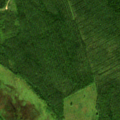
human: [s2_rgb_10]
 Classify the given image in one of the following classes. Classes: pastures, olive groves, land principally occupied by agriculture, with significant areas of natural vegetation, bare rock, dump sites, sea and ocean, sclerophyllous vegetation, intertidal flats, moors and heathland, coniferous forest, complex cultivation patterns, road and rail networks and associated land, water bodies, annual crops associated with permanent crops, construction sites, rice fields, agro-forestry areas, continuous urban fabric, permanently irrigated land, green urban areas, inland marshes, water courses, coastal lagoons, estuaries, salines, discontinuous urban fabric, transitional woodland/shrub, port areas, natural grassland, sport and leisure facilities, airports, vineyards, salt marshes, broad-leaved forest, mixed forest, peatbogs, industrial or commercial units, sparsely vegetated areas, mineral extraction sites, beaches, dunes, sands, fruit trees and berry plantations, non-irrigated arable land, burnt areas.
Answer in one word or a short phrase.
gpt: coniferous forest, mixed forest, transitional woodland/shrub